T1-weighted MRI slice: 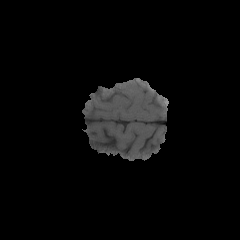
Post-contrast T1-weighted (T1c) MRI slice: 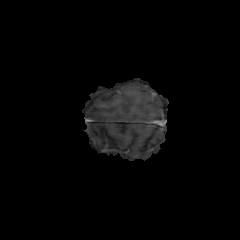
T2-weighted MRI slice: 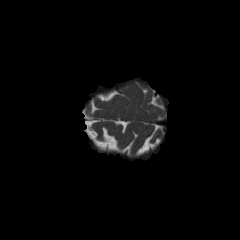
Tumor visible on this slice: no